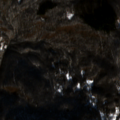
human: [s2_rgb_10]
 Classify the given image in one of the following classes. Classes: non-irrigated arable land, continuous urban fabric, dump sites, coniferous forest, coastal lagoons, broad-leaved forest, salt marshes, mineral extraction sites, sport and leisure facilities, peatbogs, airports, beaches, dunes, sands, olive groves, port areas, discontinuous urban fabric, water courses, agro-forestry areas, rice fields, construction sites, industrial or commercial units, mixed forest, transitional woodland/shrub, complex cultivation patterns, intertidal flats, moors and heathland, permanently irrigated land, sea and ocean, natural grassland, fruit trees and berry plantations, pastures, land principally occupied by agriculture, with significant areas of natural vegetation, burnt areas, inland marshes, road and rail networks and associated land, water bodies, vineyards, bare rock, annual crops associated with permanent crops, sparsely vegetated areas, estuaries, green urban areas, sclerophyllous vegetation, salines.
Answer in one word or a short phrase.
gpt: pastures, broad-leaved forest, transitional woodland/shrub